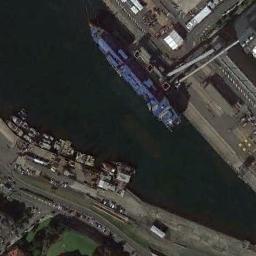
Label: ship